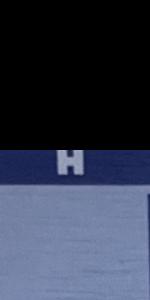
Label: Empty